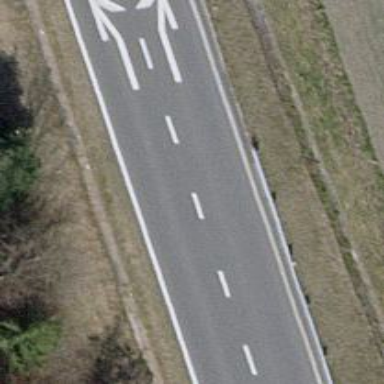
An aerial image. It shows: Motorway link.